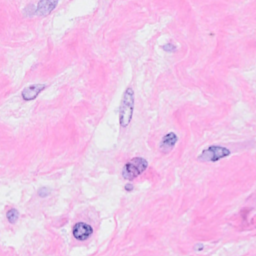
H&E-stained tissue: Breast